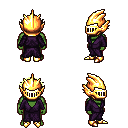
a pixel art fantasy rpg character, male body template, orc, green skin, purple robe, red pants, gold short bangs hairstyle, gold helm, gold boots, four views (front, back, left, right), 2x2 character sprite sheet, small pixel art, hard edges, no anti-aliasing